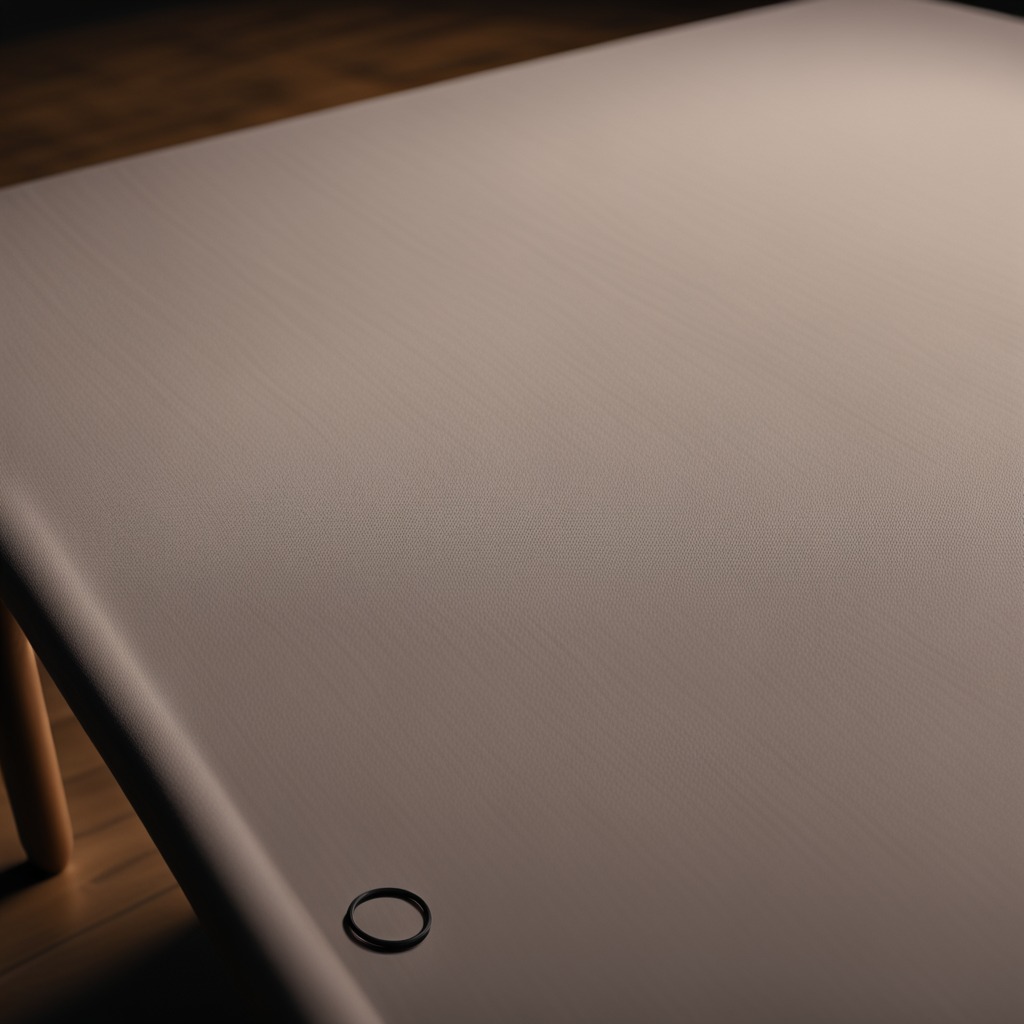
A rubber O-ring is lying on the wooden table.